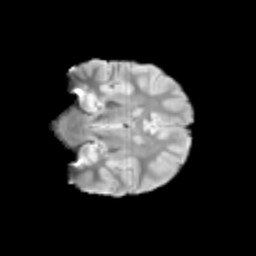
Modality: T2w
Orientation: coronal
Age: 12
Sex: female
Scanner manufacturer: siemens
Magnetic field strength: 3 T
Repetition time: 3.8 s
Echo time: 0.07 s